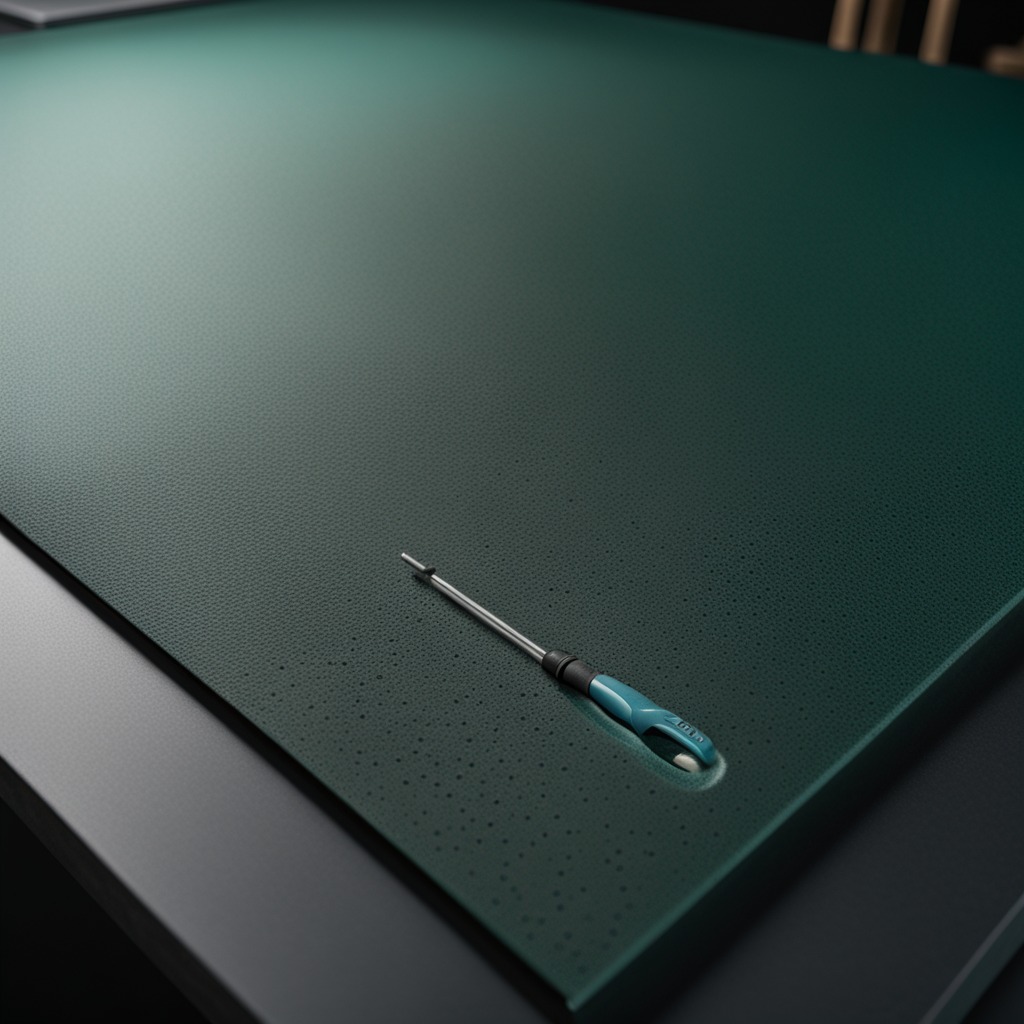
A screwdriver lies on a green rubber mat inside a workshop at night.